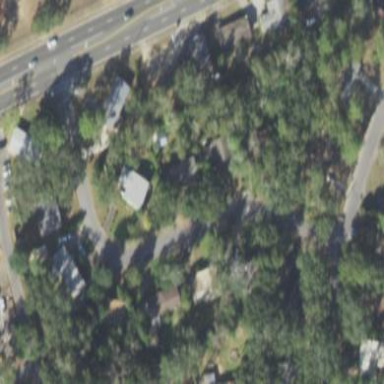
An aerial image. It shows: This residential area consists of single-family homes.